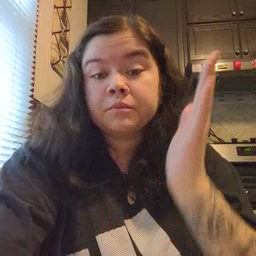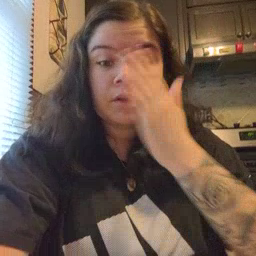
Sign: bedroom